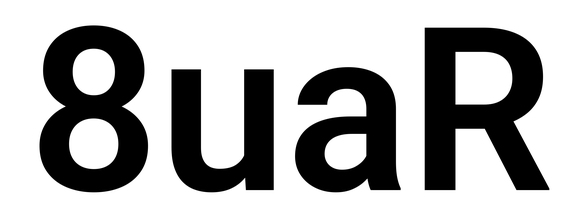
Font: Roboto_SemiBold